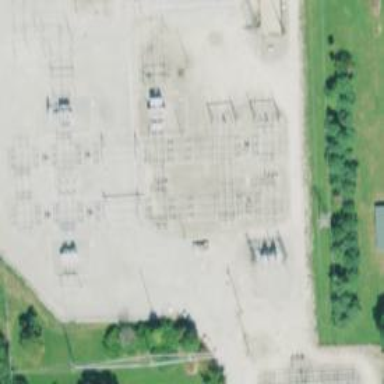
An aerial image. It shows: Switch for power supply.